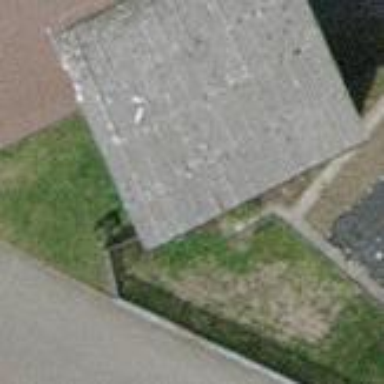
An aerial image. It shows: View of roof of building.